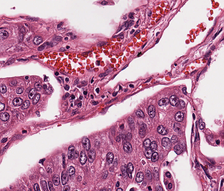
Tumor epithelial tissue: yes
Tumor-associated stroma tissue: yes
Normal tissue: no